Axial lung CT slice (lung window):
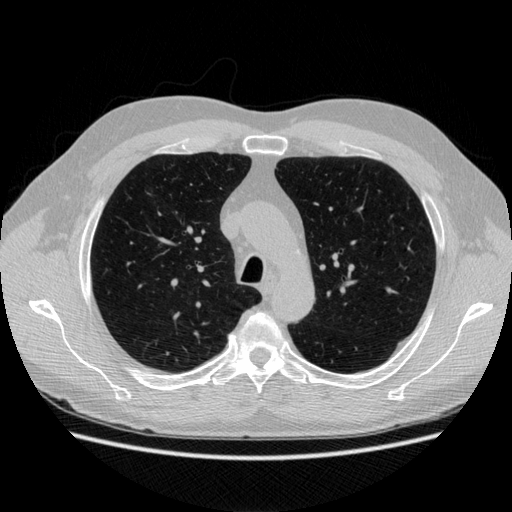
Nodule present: no